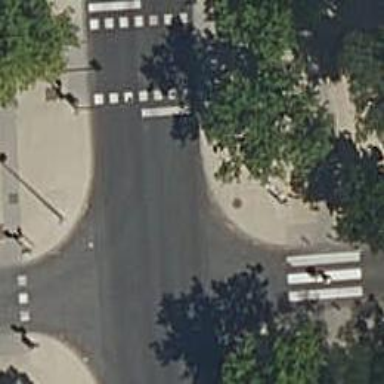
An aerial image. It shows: Traffic signals at road crossing.